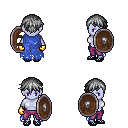
a pixel art fantasy rpg character, female body template, dark elf, purple skin, blue tattered cape, magenta pants, gray short bangs hairstyle, gold gloves, ghillies, shield, four views (front, back, left, right), 2x2 character sprite sheet, small pixel art, hard edges, no anti-aliasing